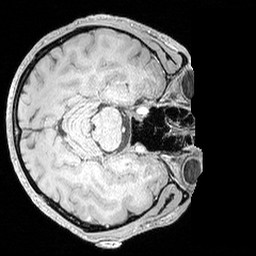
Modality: MP2RAGE
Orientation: axial
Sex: male
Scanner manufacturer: siemens
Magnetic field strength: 3 T
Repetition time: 5 s
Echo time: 0.00292 s